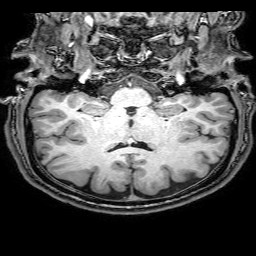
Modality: T1w
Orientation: sagittal
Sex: male
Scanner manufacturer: philips
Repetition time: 0.008145 s
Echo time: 0.00373 s